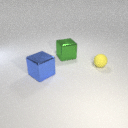
large green metal cube behind small yellow rubber sphere